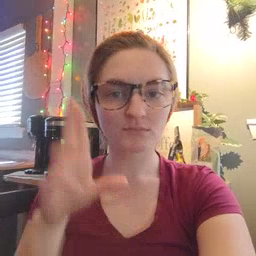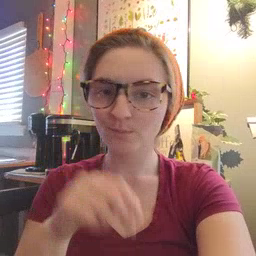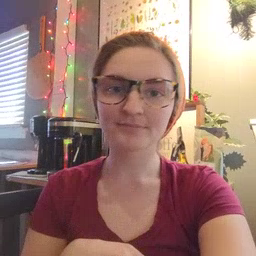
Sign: no